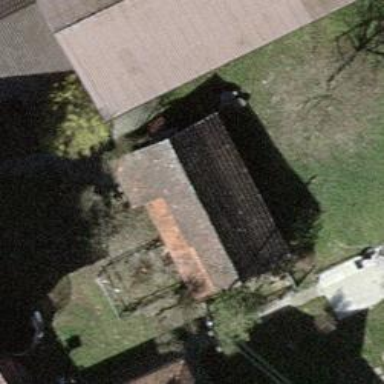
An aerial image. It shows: Shed building.